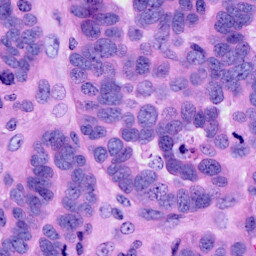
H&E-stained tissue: Ovarian